Question: I'm trying to set the PropertiesList of a node as the DataSource for my repeater.
'''
rptDistributors.DataSource = node.PropertiesAsList;
rptDistributors.DataBind();
'''
And in my repeater I try to get the umbDistributorCountry.
'''
<asp:Repeater ID="rptDistributors" runat="server">
<%# Eval("umbDistributorCountry") %>
</asp:Repeater>
'''
However I run into problems because it doesn't know any of the properties.
> DataBinding: 'umbraco.NodeFactory.Property' does not contain a property with the name 'umbDistributorCountry'.
The content of the list looks like the following:

Any ideas?
Thanks,
Thomas
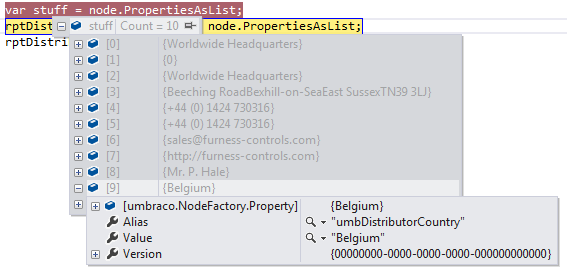
Answer: The clue is in the error ...
> DataBinding: 'umbraco.NodeFactory.Property' with the name 'umbDistributorCountry'.
'umbDistributorCountry' is not a , but the value of the property called 'Alias'. An contains the three in your screenshot, so you only have access to these ...
'''
<%# Eval("Alias") %>
<%# Eval("Value") %>
<%# Eval("Version") %>
'''
Assuming you want to show all the of that particular distributor (which is stored in 'node', I guess), you would need something like this ....
'''
<asp:Repeater ID="rptDistributors" runat="server">
<ItemTemplate>
<%# Eval("Alias") %> : <%# Eval("Value") %> <br />
</ItemTemplate>
</asp:Repeater>
'''